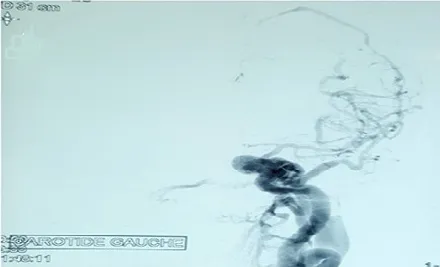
Carotid arteriography showing direct CCF with opacification of the inferior petrosal sinus; the superior ophthalmic vein is thrombosed and slightly opacified.
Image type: radiology (ct)